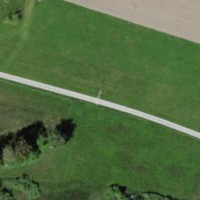
EUNIS habitat code: 21
Species observed at this site:
Lythrum salicaria
Passer montanus